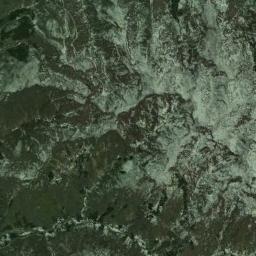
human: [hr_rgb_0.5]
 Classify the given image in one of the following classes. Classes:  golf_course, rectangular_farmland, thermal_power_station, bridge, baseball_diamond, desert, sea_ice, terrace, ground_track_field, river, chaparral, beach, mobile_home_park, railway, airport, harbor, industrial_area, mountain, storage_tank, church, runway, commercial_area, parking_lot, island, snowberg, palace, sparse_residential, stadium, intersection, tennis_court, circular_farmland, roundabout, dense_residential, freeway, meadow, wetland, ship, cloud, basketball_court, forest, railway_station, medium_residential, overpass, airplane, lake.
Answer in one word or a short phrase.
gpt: mountain